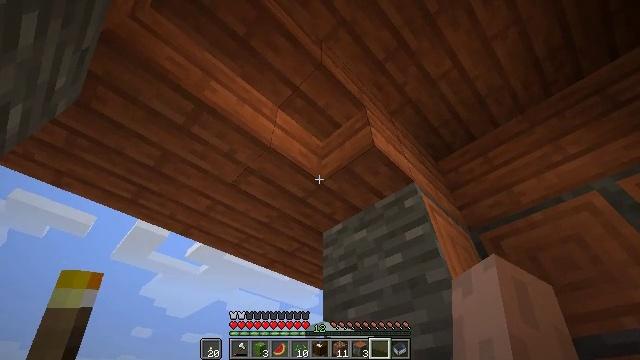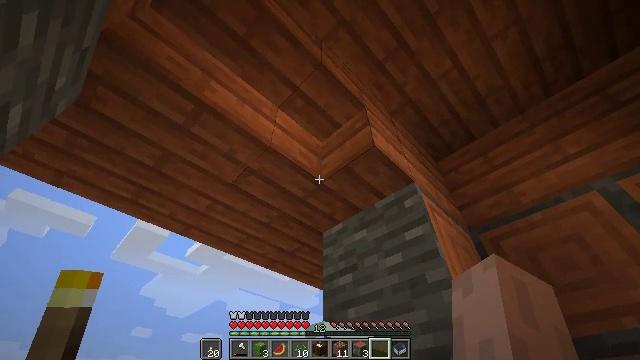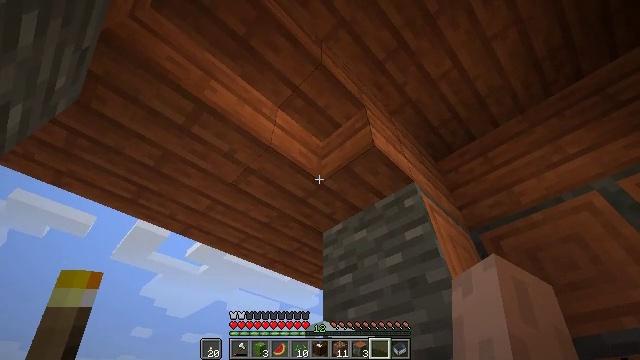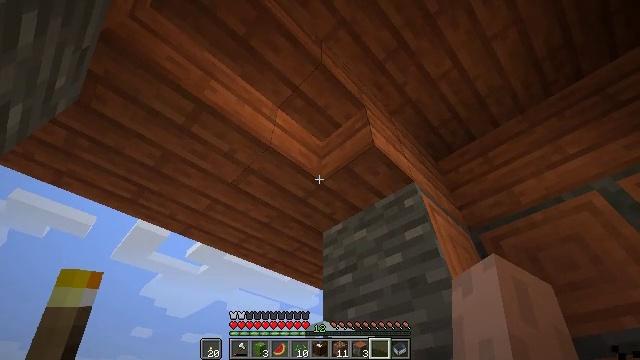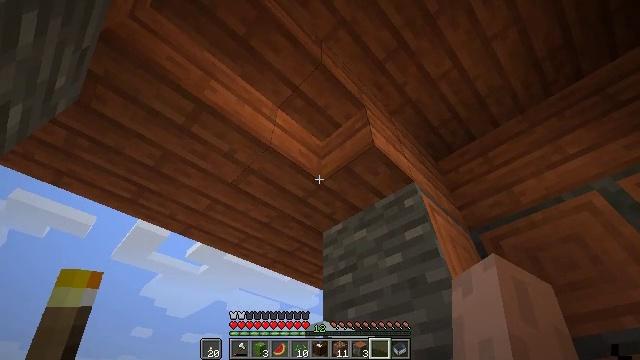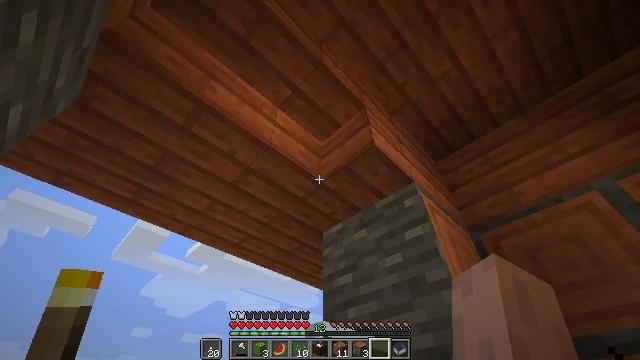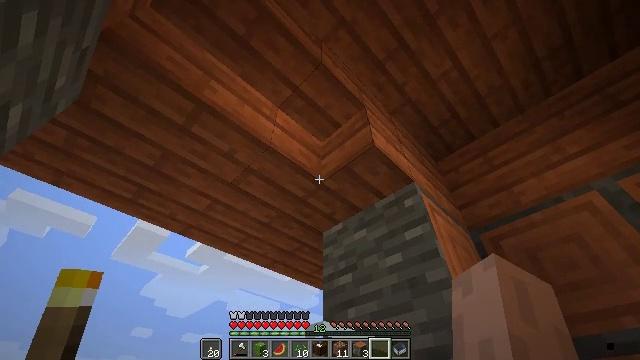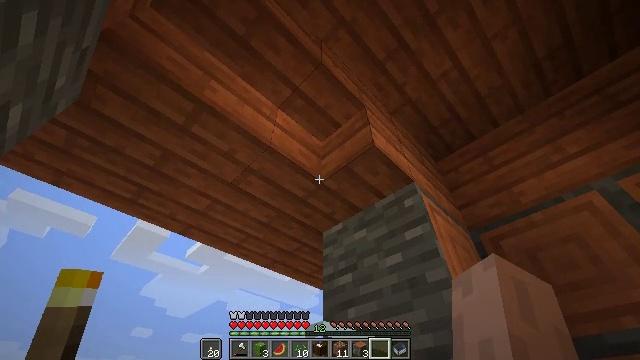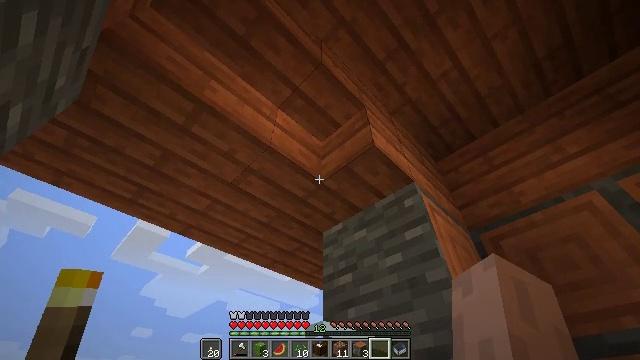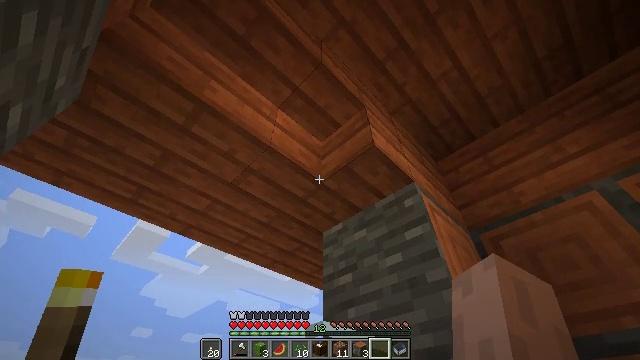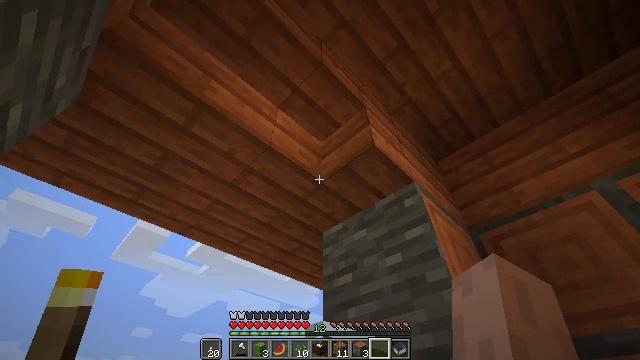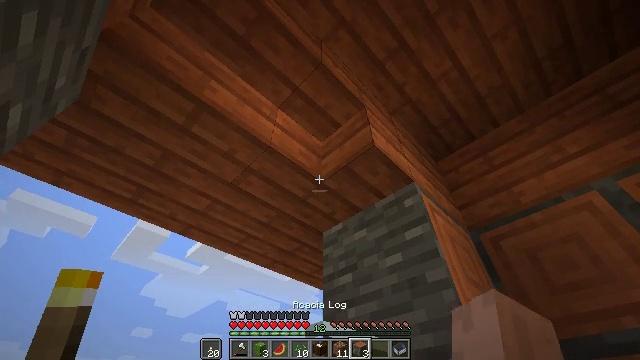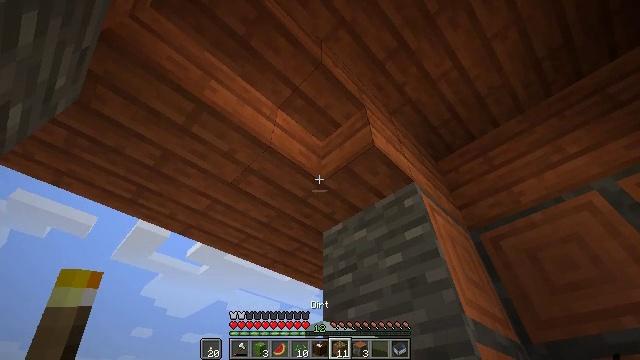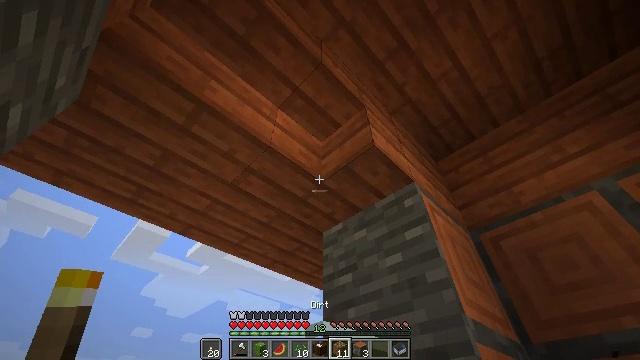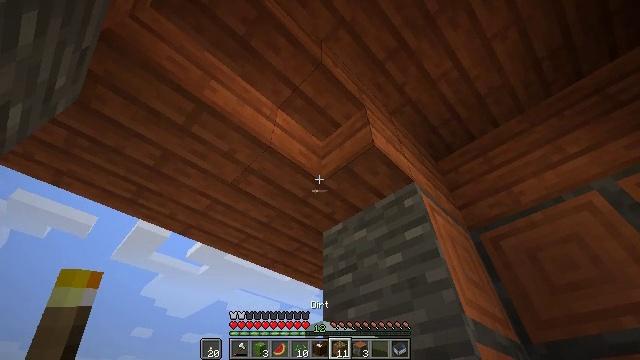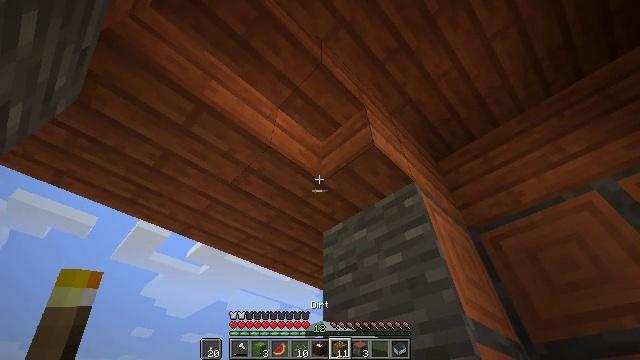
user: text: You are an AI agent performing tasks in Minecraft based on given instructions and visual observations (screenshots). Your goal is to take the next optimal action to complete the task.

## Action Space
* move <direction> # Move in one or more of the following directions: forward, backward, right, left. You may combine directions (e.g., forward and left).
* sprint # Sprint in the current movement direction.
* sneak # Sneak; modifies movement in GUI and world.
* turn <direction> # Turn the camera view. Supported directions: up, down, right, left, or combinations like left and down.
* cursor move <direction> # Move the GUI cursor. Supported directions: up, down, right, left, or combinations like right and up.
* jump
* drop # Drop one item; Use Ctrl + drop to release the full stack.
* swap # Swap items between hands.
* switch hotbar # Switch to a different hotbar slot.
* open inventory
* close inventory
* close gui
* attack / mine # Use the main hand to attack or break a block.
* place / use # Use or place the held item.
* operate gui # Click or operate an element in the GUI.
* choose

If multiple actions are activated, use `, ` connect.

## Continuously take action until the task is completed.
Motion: motion action
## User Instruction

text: Recycle the acacia stairs.
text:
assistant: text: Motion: no_op
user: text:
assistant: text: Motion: no_op
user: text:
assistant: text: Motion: no_op
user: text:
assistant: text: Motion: no_op
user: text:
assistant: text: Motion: no_op
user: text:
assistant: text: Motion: no_op
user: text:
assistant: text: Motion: no_op
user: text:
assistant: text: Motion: no_op
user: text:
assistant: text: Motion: no_op
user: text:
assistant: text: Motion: no_op
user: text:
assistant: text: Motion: no_op
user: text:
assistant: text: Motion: no_op
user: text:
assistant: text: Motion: no_op
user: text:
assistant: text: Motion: no_op
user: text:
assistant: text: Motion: no_op
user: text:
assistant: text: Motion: no_op
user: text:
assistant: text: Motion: no_op
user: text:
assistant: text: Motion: no_op
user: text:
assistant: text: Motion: no_op
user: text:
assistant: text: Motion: no_op
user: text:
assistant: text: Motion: no_op
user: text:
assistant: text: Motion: no_op
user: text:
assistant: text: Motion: no_op
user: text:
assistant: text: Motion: no_op
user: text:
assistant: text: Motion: no_op
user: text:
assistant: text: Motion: no_op
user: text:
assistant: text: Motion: no_op
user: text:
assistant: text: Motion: no_op
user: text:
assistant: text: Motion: no_op
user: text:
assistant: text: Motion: no_op